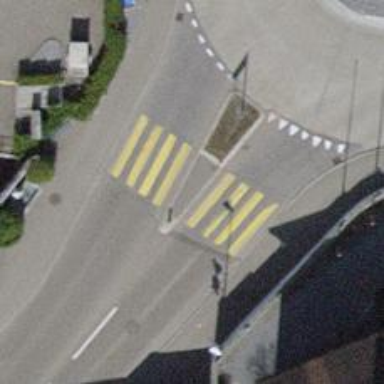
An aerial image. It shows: Uncontrolled zebra crossing with central island.